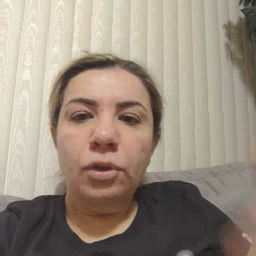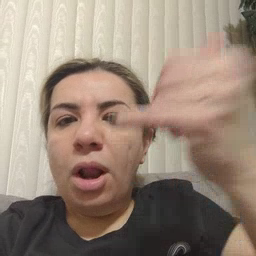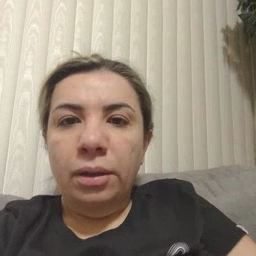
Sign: callonphone